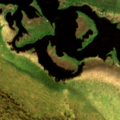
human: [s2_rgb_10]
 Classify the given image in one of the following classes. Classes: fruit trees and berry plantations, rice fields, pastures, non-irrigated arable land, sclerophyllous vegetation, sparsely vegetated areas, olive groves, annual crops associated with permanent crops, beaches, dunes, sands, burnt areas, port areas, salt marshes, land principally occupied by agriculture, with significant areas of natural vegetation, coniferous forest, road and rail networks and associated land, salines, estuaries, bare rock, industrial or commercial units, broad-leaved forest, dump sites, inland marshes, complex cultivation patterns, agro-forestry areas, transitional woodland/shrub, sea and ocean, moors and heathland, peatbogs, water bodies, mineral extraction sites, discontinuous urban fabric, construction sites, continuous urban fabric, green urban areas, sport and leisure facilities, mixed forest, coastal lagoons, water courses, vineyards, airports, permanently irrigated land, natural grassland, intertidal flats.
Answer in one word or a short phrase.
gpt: coniferous forest, peatbogs, water courses